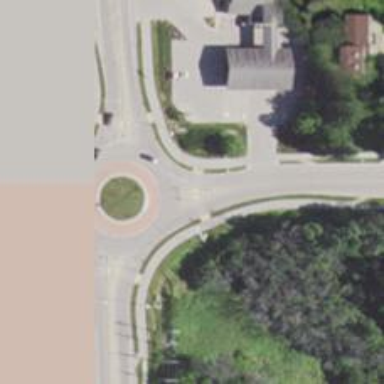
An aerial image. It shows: Path with asphalt surface and marked crossings.